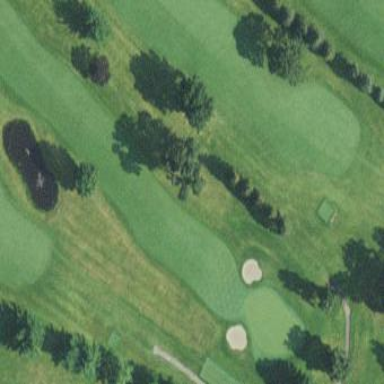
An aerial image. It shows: Grassy area designated as golf fairway.